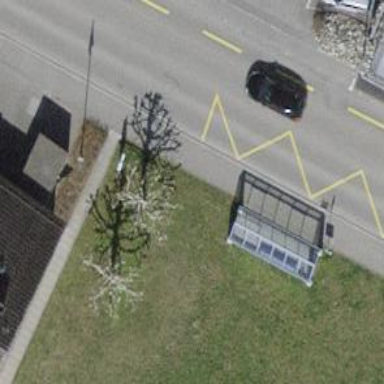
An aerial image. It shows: Bicycle parking facility.